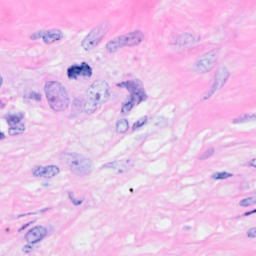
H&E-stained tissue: Breast